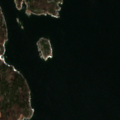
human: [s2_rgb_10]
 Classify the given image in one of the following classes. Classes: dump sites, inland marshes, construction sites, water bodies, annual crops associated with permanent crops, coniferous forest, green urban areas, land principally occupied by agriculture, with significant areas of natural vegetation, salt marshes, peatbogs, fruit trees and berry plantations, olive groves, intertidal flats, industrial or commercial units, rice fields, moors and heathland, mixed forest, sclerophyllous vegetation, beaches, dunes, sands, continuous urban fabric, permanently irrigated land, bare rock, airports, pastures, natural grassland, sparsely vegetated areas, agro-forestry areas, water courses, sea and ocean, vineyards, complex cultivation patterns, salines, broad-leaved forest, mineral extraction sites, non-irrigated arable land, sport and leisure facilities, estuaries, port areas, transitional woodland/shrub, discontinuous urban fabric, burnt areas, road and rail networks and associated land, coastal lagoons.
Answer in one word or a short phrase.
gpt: broad-leaved forest, sea and ocean